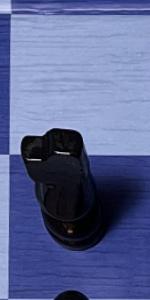
Label: Knight_Black